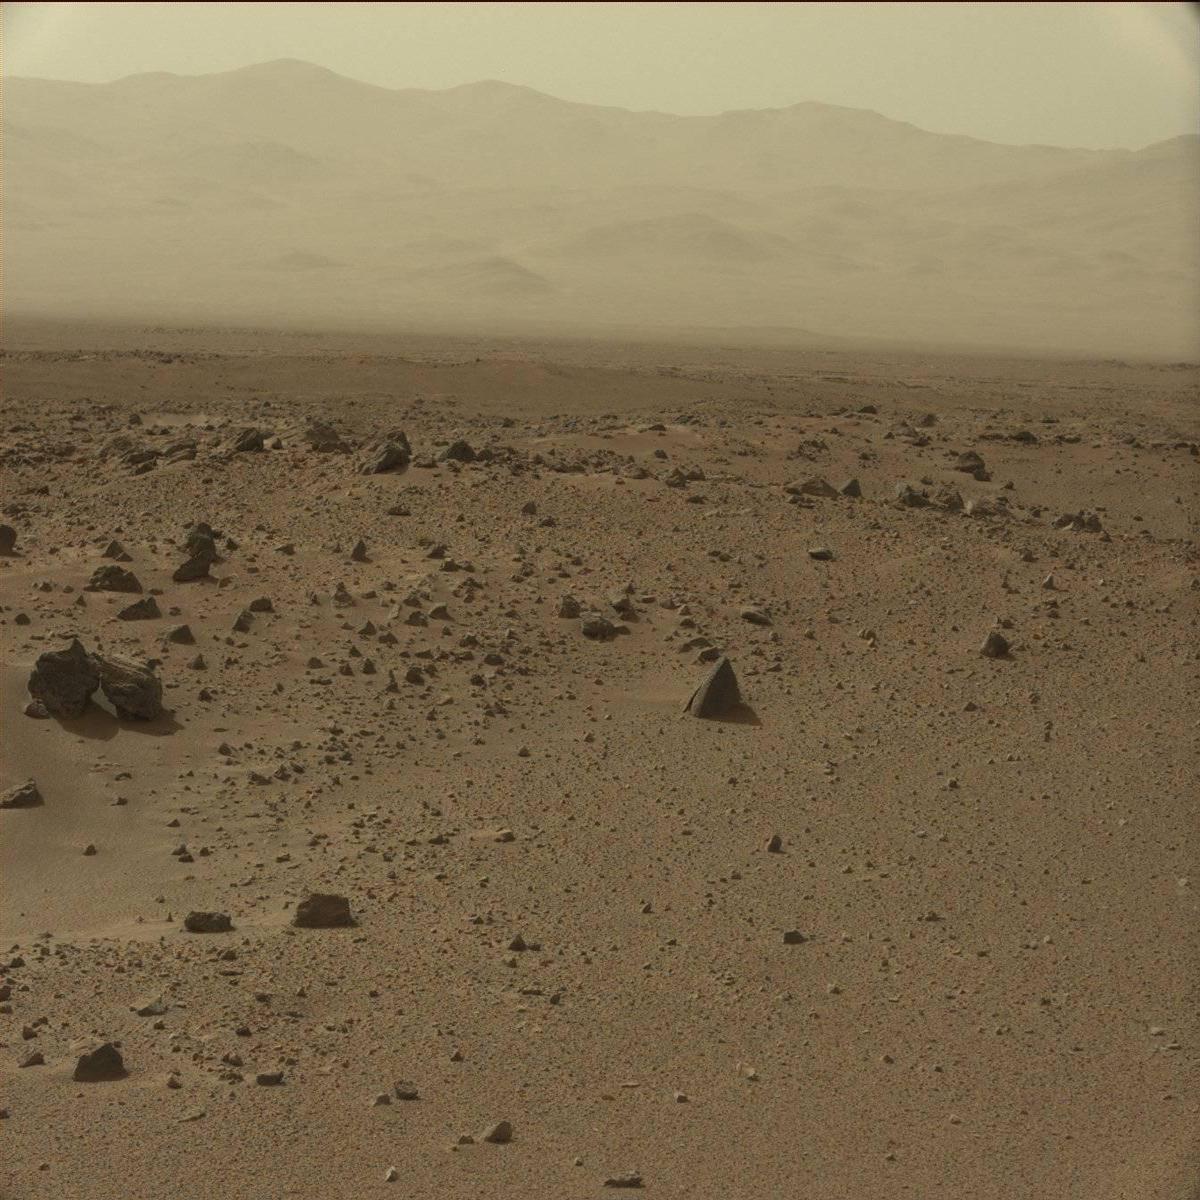
Terrain classes present: Bedrock, Ridge, Rock, Sand / Soil, Sky